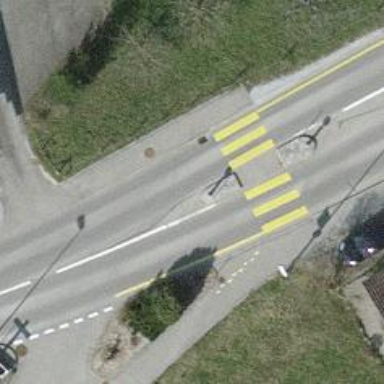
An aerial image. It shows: Uncontrolled zebra crossing with pedestrian island.